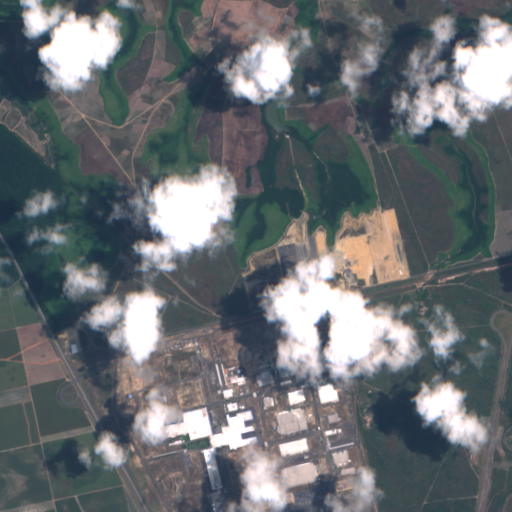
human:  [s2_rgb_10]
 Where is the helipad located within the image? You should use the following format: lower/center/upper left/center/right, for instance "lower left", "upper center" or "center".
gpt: The helipad is located in the lower left of the image.
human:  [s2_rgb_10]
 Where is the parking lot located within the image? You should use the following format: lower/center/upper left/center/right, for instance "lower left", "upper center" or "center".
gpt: The parking lot is located in the lower center of the image.
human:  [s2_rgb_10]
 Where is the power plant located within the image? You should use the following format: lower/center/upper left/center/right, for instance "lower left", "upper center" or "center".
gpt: There is no power plant in the image.